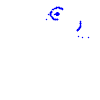
Particle: kaon